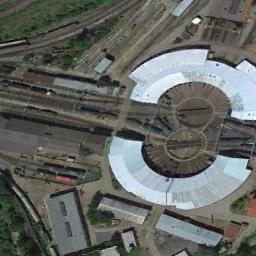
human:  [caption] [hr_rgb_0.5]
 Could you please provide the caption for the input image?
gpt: The railway station has lots of railways and two semi-circular buildings .

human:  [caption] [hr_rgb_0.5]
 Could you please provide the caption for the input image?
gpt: There are many buildings of different shapes and sizes beside the railway station .

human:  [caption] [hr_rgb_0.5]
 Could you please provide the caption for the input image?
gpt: The railway station is next to some buildings and trees .

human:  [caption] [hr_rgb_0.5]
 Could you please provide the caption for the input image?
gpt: There is a fully equipped railway station in the city .

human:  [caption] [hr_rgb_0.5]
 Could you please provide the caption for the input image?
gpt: There are some buildings beside the circular railway station .